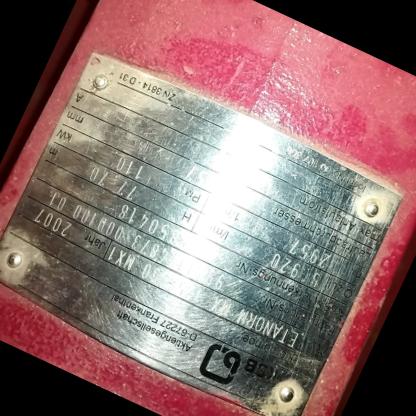
Klasa: tabliczka-znamionowa